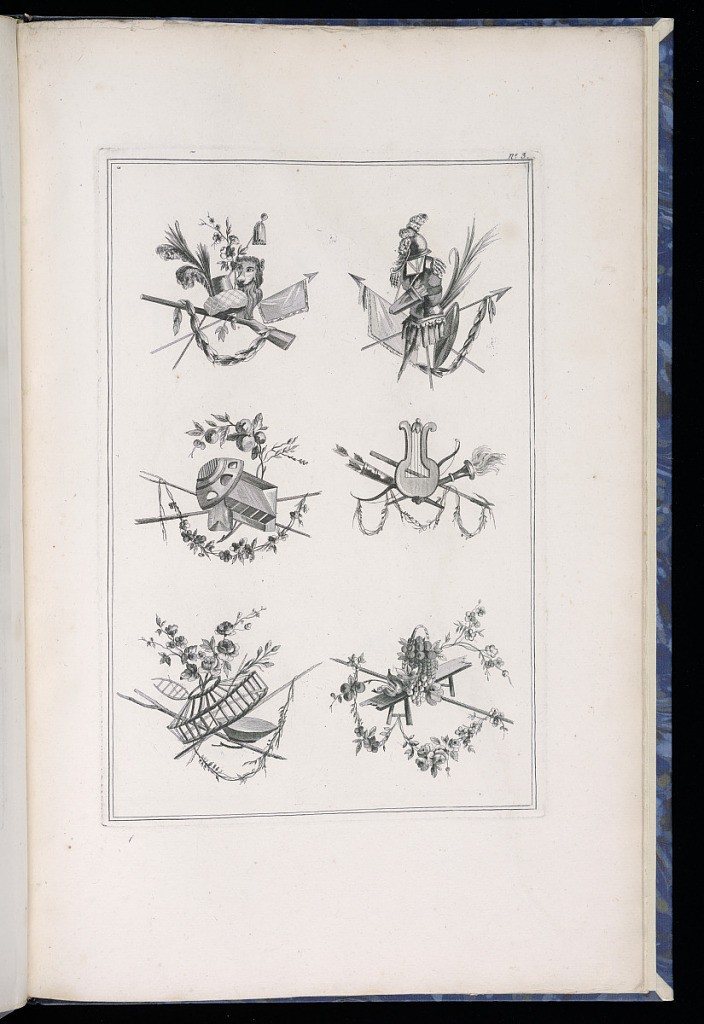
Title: Trophy Designs
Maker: Pierre Ranson, French, 1736–1786
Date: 1779–90
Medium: Etching on paper
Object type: Print
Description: Six designs for trophies incorporating foliate branches, festoons of flowers and leaves, a feathered turban, lion's head, rifle, armor, spears, fruit, lyre, flaming torch, quiver of arrows, bow, and a basket of fruit. The plate is numbered.